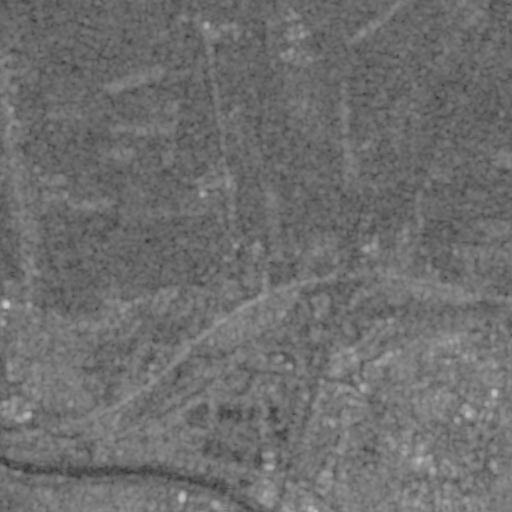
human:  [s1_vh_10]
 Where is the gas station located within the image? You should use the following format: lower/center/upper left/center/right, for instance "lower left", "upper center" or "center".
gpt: The gas station is located in the lower right of the image.
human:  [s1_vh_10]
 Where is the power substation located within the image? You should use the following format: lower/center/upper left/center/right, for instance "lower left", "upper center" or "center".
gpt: The power substation is located in the center right of the image.
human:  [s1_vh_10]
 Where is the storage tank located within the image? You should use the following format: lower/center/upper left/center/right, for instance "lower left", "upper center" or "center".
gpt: The storage tank is located in the lower center of the image.
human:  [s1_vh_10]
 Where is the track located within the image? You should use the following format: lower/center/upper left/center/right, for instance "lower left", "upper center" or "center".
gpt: The track is located in the lower center of the image.
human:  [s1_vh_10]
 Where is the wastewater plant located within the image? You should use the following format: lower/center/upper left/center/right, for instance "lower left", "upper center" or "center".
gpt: The wastewater plant is located in the lower left of the image.
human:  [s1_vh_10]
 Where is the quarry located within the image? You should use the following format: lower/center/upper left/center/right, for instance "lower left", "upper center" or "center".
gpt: There is no quarry in the image.

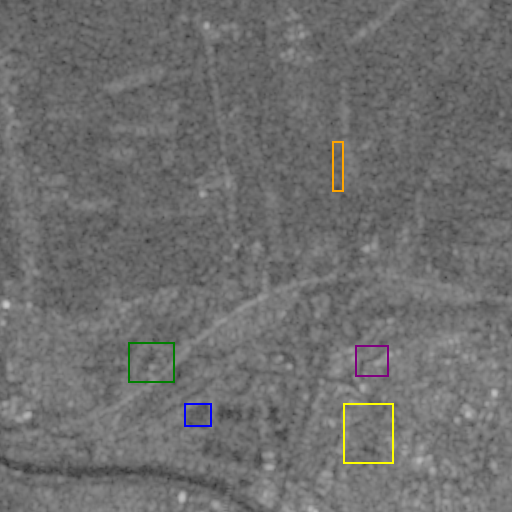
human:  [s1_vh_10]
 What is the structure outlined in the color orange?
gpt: The structure outlined in orange is a crop field.
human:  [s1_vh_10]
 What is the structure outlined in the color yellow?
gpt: The structure outlined in yellow is a park.
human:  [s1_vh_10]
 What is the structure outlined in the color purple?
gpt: The structure outlined in purple is a parking lot.
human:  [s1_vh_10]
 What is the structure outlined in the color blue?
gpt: The structure outlined in blue is a track.
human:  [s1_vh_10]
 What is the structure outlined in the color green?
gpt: The structure outlined in green is a wastewater plant.
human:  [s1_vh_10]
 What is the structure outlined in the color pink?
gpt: There is no pink outline.